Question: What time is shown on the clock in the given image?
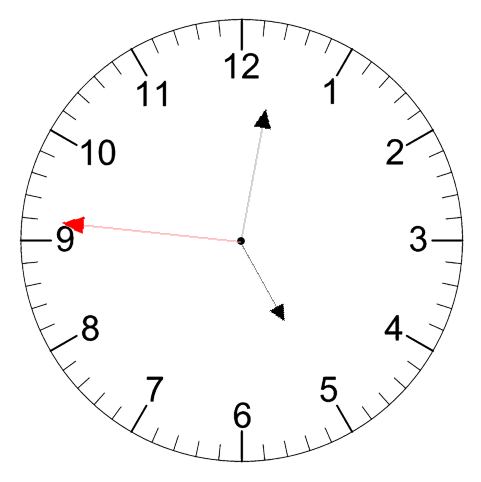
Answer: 05:01:46